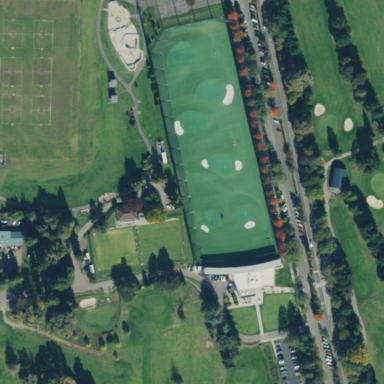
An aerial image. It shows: Golf driving range on grassy leisure land designated for golf activities.